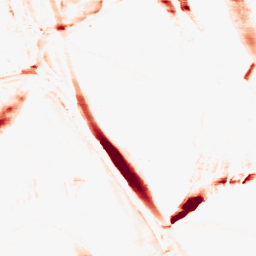
Category: morphological
Decomposition family: morphological_ellipse
Decomposition parameters: operation: opening
width: 5
height: 30
Upsampling method: bilinear
Upsampling parameters: scale: 8
Upsampling scale: 8